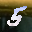
Label: 5